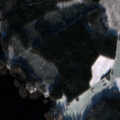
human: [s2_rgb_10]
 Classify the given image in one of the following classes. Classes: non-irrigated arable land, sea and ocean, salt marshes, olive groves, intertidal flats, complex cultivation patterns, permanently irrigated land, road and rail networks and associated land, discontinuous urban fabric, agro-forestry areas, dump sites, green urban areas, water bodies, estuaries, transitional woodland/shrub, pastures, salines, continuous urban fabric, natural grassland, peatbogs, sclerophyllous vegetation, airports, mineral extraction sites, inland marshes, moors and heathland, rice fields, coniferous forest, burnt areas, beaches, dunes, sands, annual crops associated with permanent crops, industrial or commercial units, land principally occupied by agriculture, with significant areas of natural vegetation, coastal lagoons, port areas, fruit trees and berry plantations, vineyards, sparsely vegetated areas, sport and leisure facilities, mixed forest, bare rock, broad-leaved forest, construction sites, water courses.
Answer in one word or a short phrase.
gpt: non-irrigated arable land, coniferous forest, mixed forest, transitional woodland/shrub, water bodies